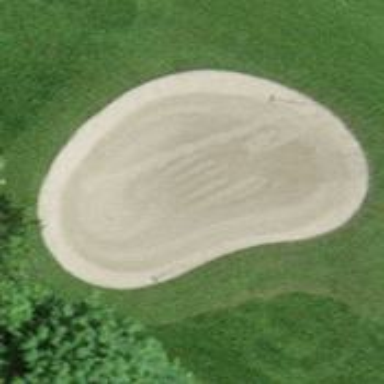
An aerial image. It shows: Golf bunker filled with natural sand.